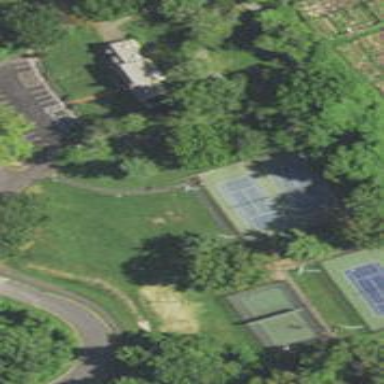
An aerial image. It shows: Tennis court on the leisure land pitch.